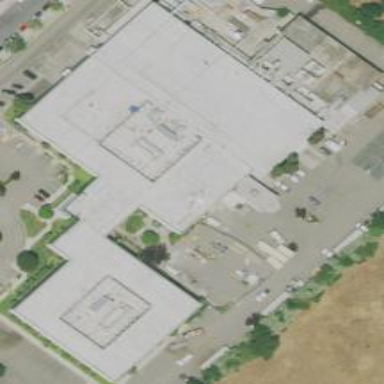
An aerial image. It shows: Building.